Question: I'm not looking to brute this to work, with a workaround, I am interested in learning why it failed.
I am trying to match all occurrences of a comma or period NOT followed by a space.
I used this patt: '([.,]+)(?! )'
It should match only two cases in this string:
'This is a test... And,another test.'
It should match the ',' between 'And' and 'another' AND it should match the final period of the sentence. HOWEVER it is also matching the first two dots of the triple dots. '...'. Shouldn't the '+' make it greedy so it see the tripple dots is followed by a space and not match it?
Screenshot:

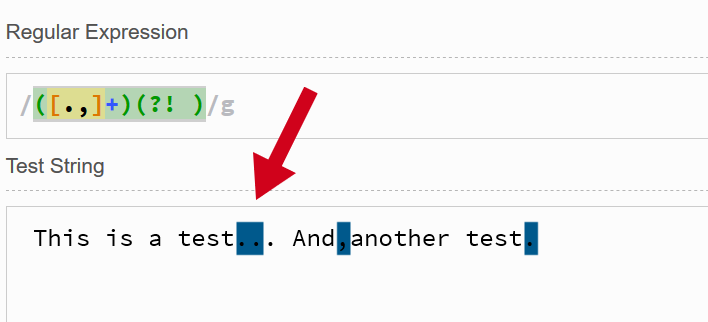
Answer: Your regex '([.,]+)(?! )' matches '..' in '...' because of backtracking. It happens when a regex may match a part of the string in different ways, and it is the case when you use quantifiers and lookarounds. Here, the engine matches '...' and checks if there is a space. There is a space after '...' in your string, thus, the match is failed, the regex engine knows there is another possible way to match at the current location, and backtracks. It discards the final '.' from the match and checks if the second '.' in '...' is not followed with a space. It is not, there is a '.' after it. So, '..' are matched.
You can use an atomic group workaround here:
'''
/(?=([.,]+))(?! )/g
'''
See the <URL>
One or more dots or commas are captured inside a lookahead and then '' consumes the text. Since there is no backtracking possible into backreferences, the negative lookahead is checked after the last '.' or ',' and if there is a space, fail occurs and the preceding '.' or ',' are not checked.
A better way for a JS regex engine to match what you want is to include the '.' and ',' into the negative lookahead condition (see <URL>:
'''
/[.,]+(?![ .,])/g
^^^^^
'''